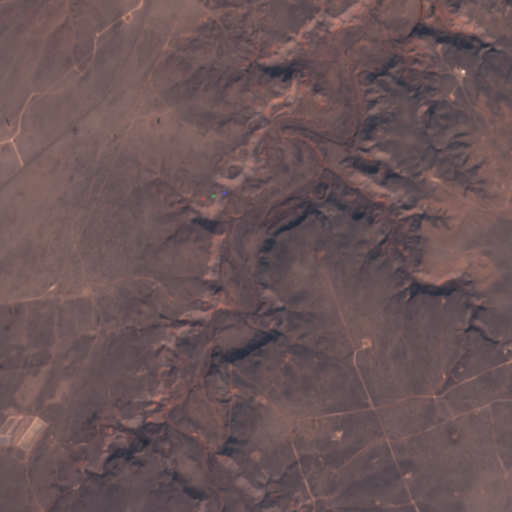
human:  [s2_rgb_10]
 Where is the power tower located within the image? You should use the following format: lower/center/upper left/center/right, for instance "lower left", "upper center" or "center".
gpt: The power tower is located in the upper left of the image.
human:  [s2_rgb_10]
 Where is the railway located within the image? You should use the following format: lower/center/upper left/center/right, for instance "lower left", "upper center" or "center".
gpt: The railway is located in the lower right of the image.
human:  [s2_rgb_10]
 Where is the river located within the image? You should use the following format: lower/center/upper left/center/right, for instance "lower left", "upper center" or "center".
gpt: The river is located in the left of the image.
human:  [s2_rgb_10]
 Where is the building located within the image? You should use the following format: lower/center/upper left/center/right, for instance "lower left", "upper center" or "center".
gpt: The building is located in the upper right of the image.
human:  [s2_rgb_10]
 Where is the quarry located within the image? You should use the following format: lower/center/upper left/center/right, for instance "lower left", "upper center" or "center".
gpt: There is no quarry in the image.